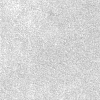
Atmospheric dust classification: dusty